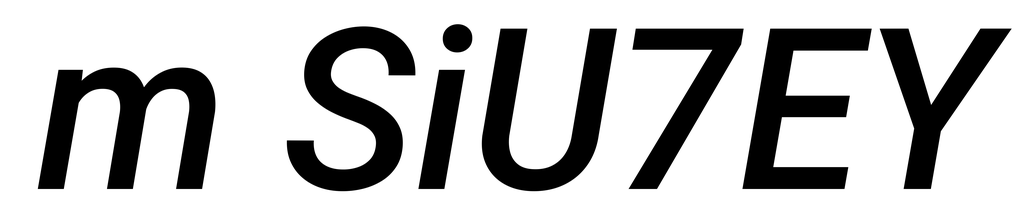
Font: Roboto-Italic_Medium_Italic